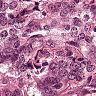
Metastatic tissue present: yes